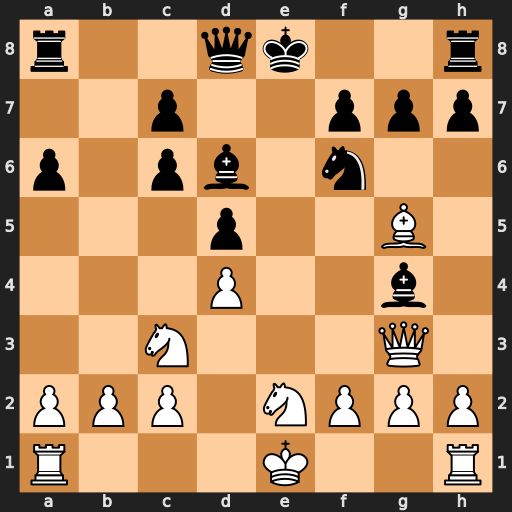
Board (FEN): r2qk2r/2p2ppp/p1pb1n2/3p2B1/3P2b1/2N3Q1/PPP1NPPP/R3K2R
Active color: w
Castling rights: KQkq
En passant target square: -
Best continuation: Bxf6 Qxf6 Qxg4